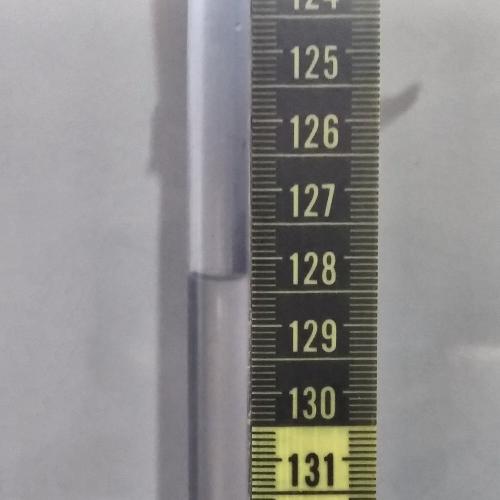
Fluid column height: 128.3 cm